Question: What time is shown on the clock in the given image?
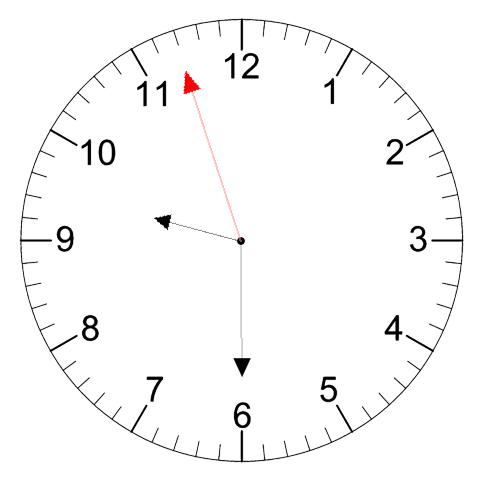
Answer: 09:29:57